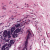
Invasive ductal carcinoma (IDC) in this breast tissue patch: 0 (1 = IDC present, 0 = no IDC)